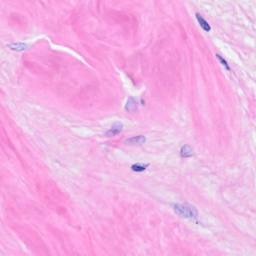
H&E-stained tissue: Breast